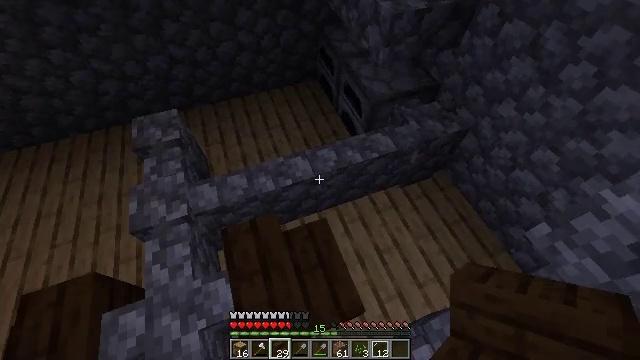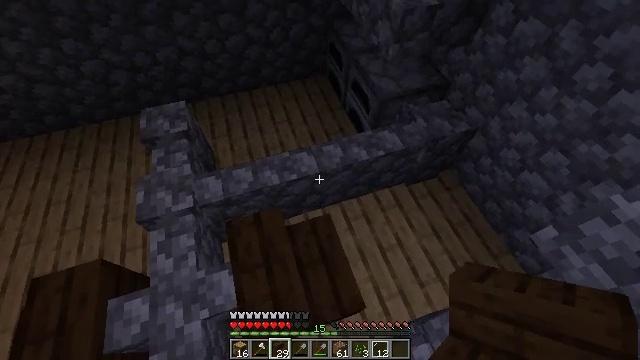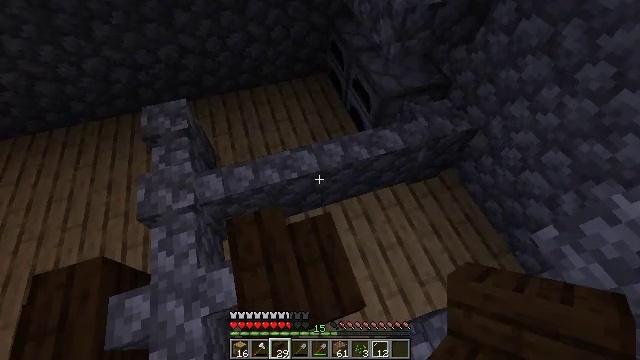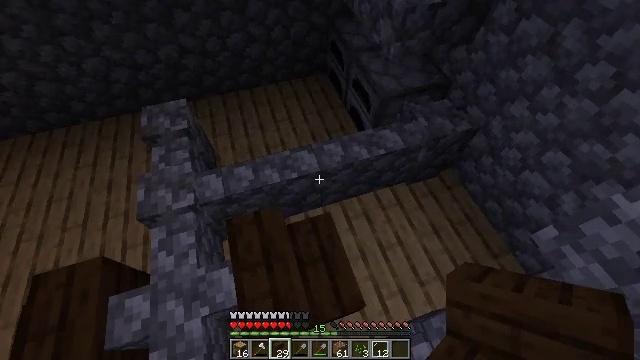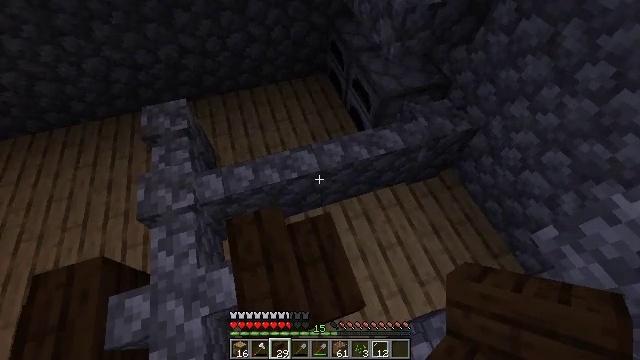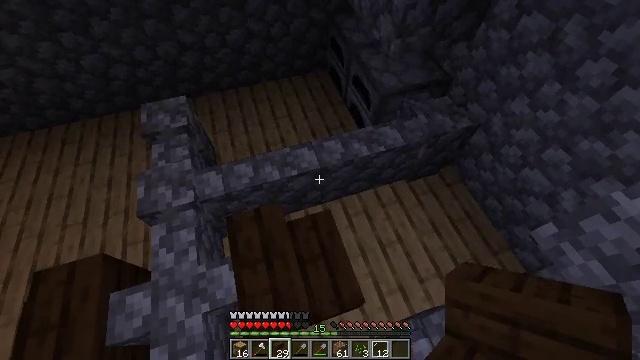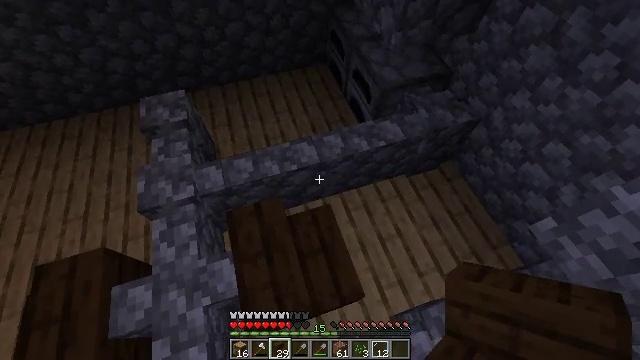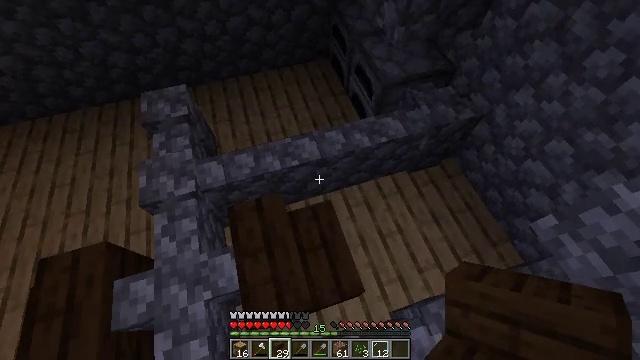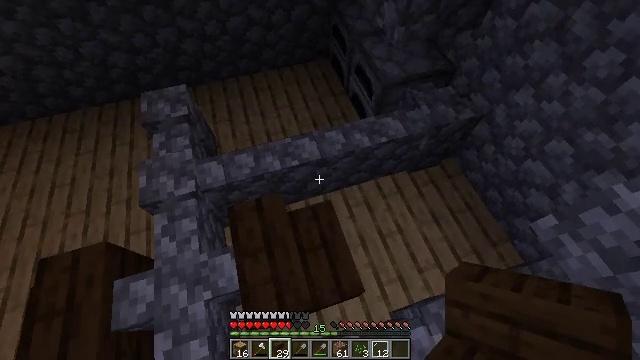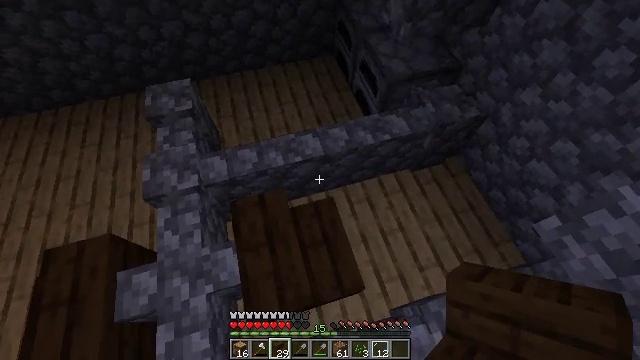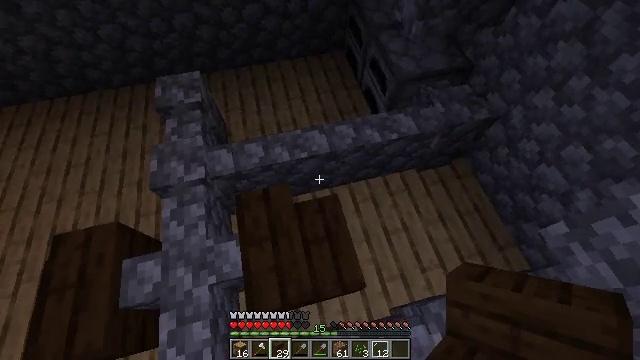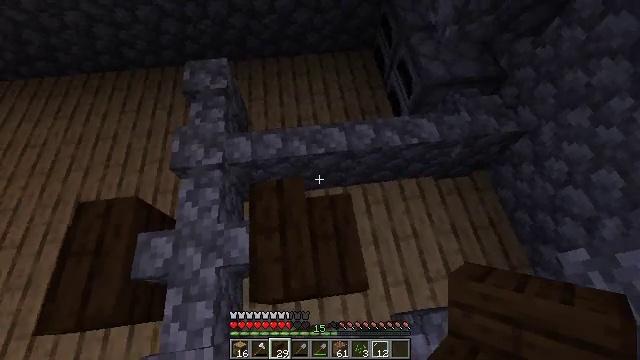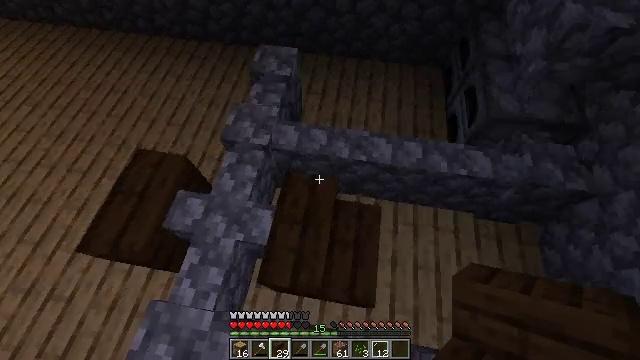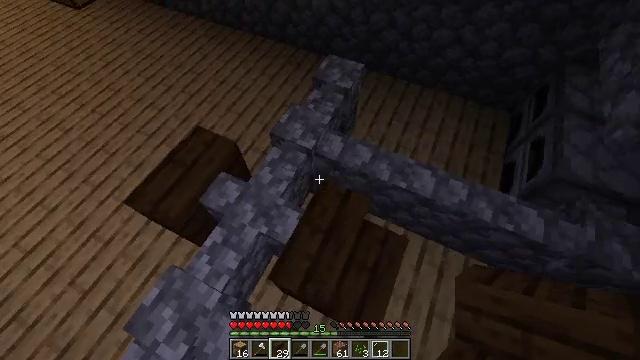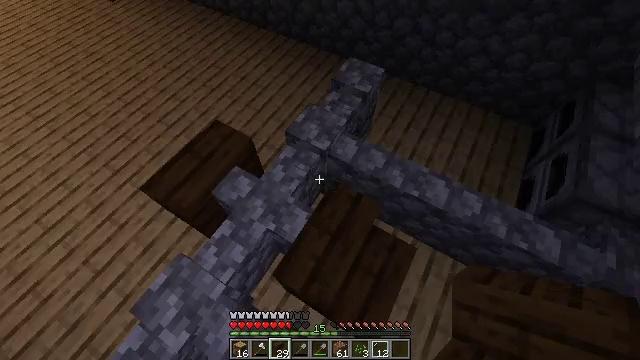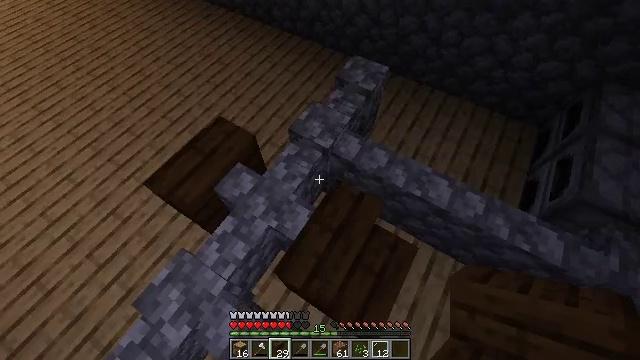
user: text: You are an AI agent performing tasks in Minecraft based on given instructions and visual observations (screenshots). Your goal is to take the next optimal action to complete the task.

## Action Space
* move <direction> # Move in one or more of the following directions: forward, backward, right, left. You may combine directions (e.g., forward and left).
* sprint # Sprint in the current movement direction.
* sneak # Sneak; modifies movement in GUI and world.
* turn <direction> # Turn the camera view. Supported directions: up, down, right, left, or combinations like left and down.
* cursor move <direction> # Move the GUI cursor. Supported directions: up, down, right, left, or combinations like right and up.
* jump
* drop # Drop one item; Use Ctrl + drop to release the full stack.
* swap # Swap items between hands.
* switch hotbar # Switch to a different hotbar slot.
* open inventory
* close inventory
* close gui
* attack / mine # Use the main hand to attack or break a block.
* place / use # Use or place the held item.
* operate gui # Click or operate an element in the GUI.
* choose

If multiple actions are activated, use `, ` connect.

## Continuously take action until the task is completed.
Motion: motion action
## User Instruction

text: Mine dark oak stairs from a structure.
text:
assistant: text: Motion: turn left
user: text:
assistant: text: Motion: no_op
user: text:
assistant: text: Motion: no_op
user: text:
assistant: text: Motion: no_op
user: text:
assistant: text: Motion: no_op
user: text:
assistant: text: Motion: turn down
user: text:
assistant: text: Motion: no_op
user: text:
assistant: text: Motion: no_op
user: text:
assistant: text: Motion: turn left
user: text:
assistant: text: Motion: turn left
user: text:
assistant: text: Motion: turn left
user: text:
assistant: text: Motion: turn left
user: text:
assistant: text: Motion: turn left and up
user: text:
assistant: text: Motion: turn left
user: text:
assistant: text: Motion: turn left
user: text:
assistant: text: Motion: turn left
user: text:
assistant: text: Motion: move right, turn left
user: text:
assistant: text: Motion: move right, turn left
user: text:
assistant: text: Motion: move right, turn left and up
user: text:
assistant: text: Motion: turn left and up
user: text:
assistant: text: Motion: turn left and up
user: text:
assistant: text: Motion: move forward
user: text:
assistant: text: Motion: move forward
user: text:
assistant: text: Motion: move forward
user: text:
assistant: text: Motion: move forward
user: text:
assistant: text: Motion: move forward, turn left and down
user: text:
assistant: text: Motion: turn left and down
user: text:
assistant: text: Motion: turn left and down
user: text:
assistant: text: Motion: no_op
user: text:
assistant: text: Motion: turn right and up